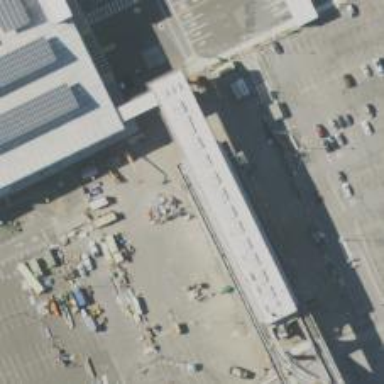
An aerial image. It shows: Monorail railway bridge.